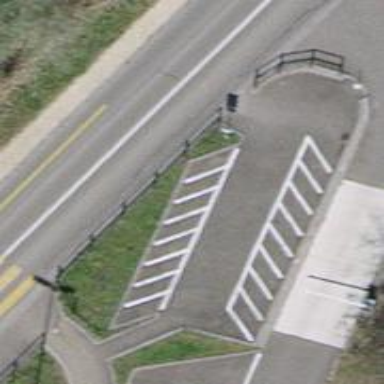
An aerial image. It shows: Bicycle parking facility.